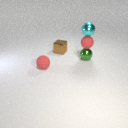
small green metal sphere to the right of small red rubber sphere